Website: macys
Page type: account-selection
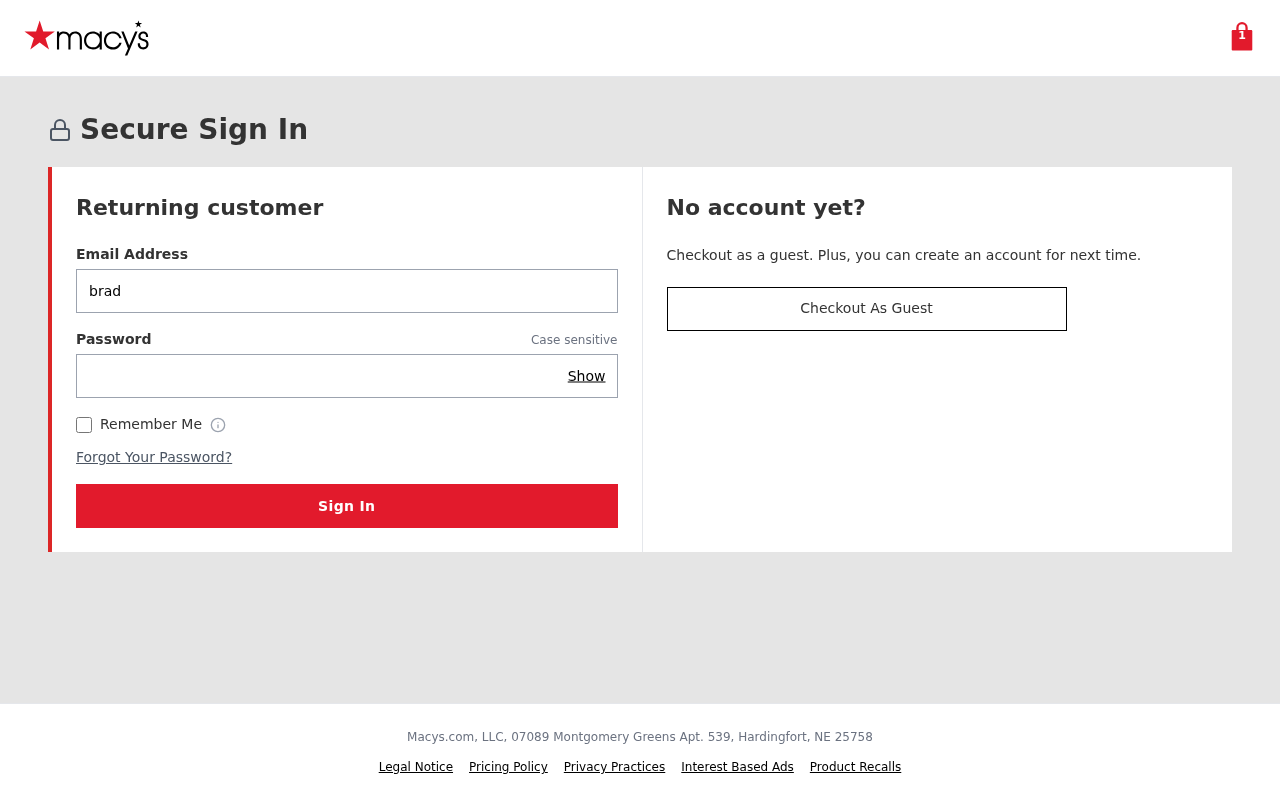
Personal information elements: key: PII_EMAIL
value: bradleylewis@hotmail.com
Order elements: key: ORDER_NUM_ITEMS
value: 1